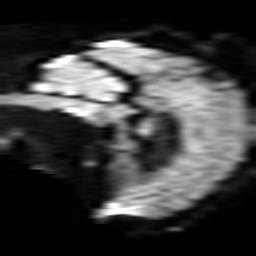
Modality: TRACE
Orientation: sagittal
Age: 59
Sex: male
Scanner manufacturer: philips
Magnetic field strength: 3 T
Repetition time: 3.084 s
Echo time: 0.076 s